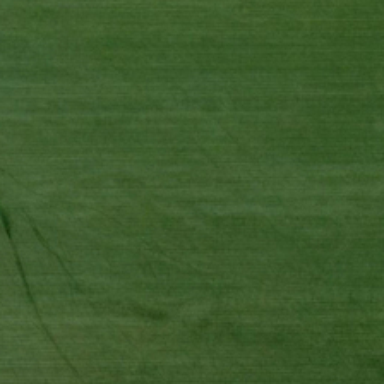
It is a piece of green meadow .